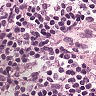
Metastatic tissue present: no